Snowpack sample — Loveland Pass, Silver Plume, Colorado, USA (2/11/26, 12:00 PM MST)
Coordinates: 39.663, -105.886
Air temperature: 35 °F
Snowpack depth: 82 cm
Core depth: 30 cm
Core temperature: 23 °F
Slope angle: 13°, slope face: 12°
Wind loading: high
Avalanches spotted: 1
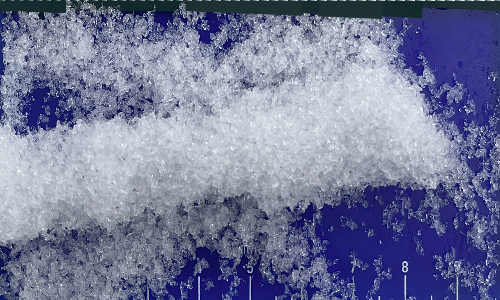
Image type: core
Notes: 1 small avalanche spotted on the north side of the bowl, lots of wind loading